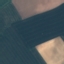
Land use / land cover: AnnualCrop